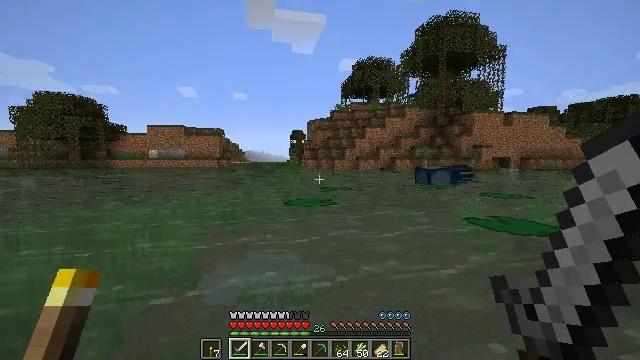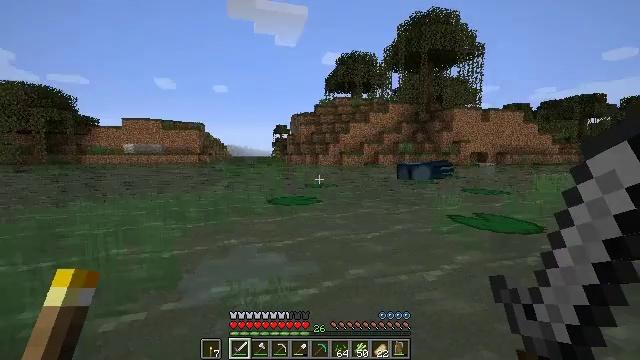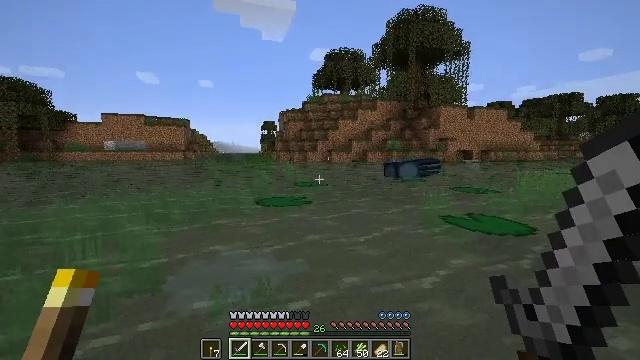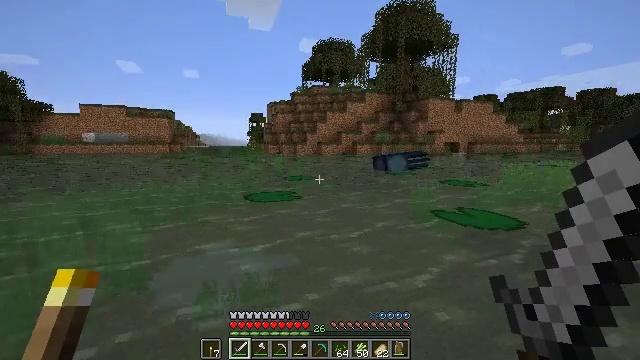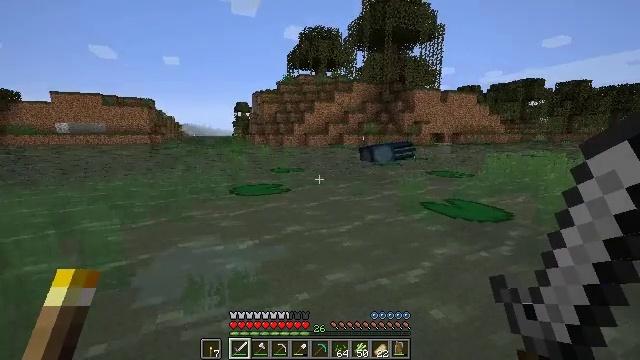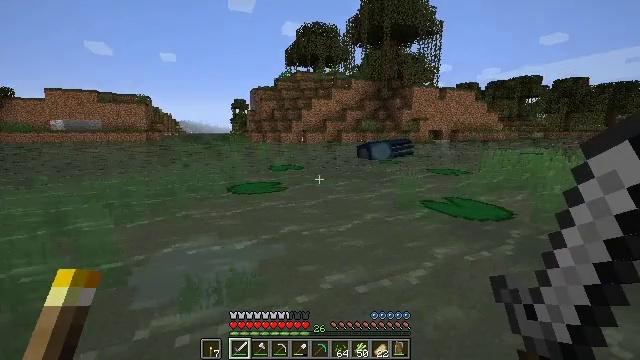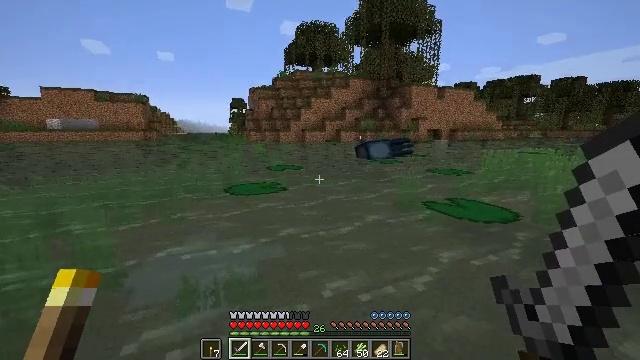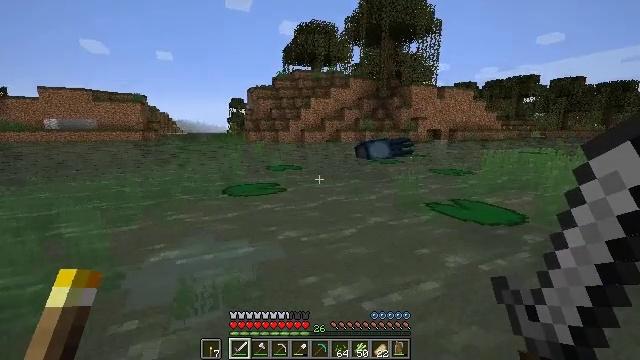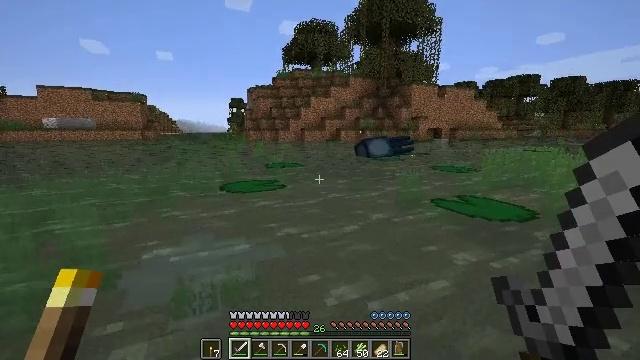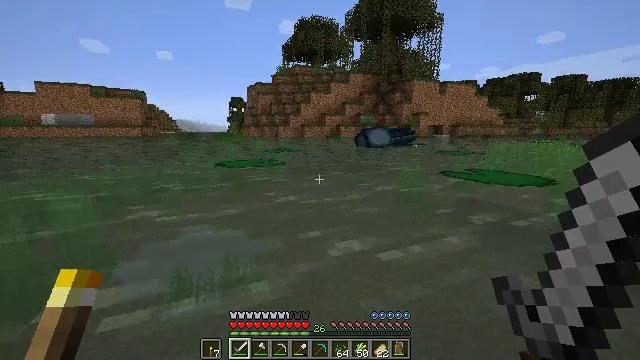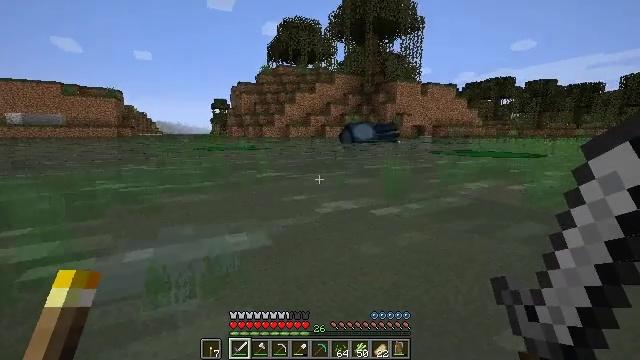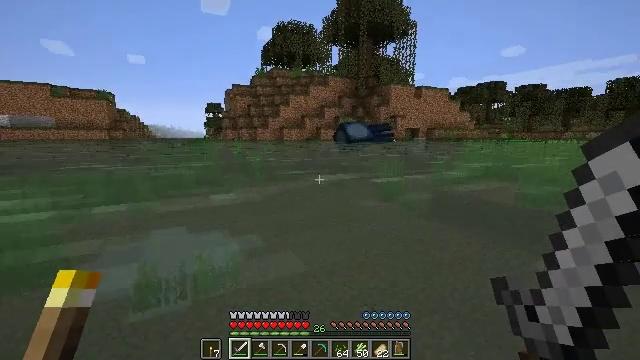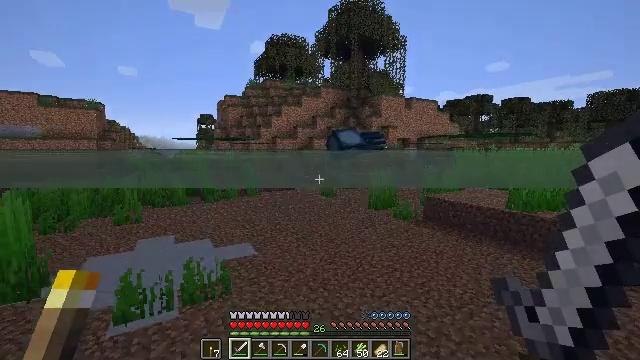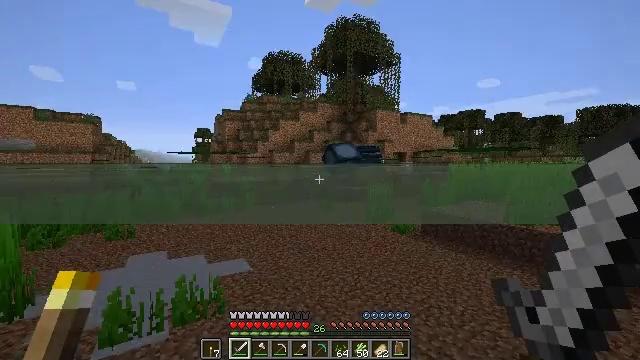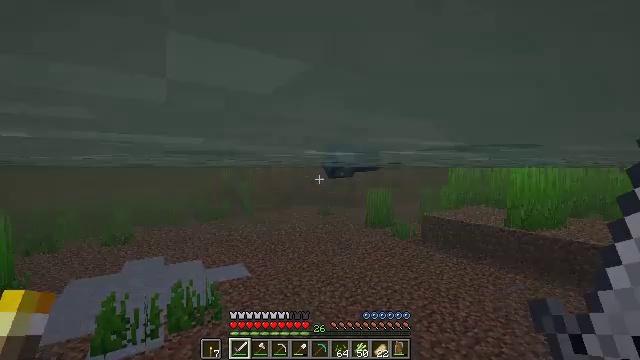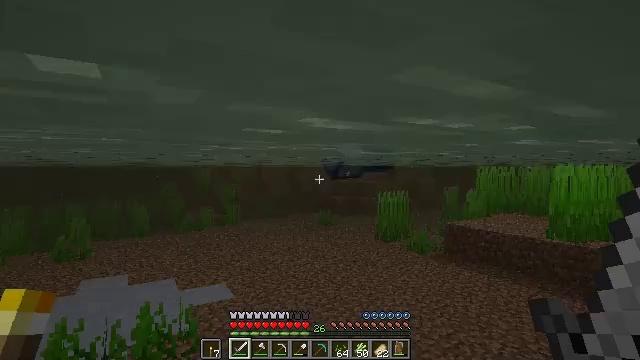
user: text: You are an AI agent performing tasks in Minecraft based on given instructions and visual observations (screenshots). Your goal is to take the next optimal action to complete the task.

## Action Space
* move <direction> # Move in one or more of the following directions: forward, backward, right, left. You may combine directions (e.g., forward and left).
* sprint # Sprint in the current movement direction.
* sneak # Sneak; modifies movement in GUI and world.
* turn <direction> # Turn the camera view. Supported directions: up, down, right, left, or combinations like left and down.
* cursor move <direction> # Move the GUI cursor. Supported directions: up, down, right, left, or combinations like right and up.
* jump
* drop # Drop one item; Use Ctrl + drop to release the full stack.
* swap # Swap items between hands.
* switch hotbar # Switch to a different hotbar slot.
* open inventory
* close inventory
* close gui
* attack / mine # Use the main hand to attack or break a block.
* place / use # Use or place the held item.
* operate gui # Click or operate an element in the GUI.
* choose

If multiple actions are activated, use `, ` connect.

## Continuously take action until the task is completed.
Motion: motion action
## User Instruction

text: Combat the squid.
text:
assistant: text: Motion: move forward, turn right and down
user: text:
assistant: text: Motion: move forward, turn right
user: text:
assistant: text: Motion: move forward, turn right and down
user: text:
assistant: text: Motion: move forward, turn right and down
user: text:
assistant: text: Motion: move forward
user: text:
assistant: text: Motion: move forward
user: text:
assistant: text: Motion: move forward, sneak
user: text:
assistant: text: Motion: move forward, sneak
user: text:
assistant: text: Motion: move forward, sneak
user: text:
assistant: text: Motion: move forward, sneak, turn right
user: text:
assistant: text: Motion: move forward, sneak, turn right
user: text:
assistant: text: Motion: move forward, turn right and up
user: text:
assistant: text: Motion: move forward, turn up
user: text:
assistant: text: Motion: move forward, turn up
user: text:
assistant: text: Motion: move forward, sprint
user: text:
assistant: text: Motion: move forward, sprint
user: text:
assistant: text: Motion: move forward, sprint
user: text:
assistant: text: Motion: move forward, sprint, turn up
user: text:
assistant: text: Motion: move forward, sprint, turn up
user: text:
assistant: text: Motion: move forward, sprint, turn up
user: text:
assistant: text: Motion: move forward, sprint
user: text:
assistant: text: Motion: move forward, sprint
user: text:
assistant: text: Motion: move forward, sprint
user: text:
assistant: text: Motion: move forward, sprint
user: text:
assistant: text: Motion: move forward, sprint
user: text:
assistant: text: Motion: move forward, sprint
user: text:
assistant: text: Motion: move forward, sprint
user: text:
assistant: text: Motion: move forward, sprint, turn right
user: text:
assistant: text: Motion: move forward, sprint
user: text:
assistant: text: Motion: move forward, sprint